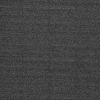
Atmospheric dust classification: dusty